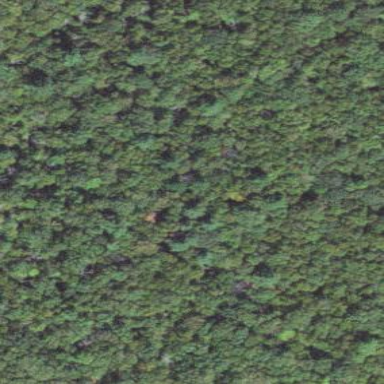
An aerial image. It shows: Mixed woodland area with various types of leaves.